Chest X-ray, PA view. Patient: 38 years old, sex F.
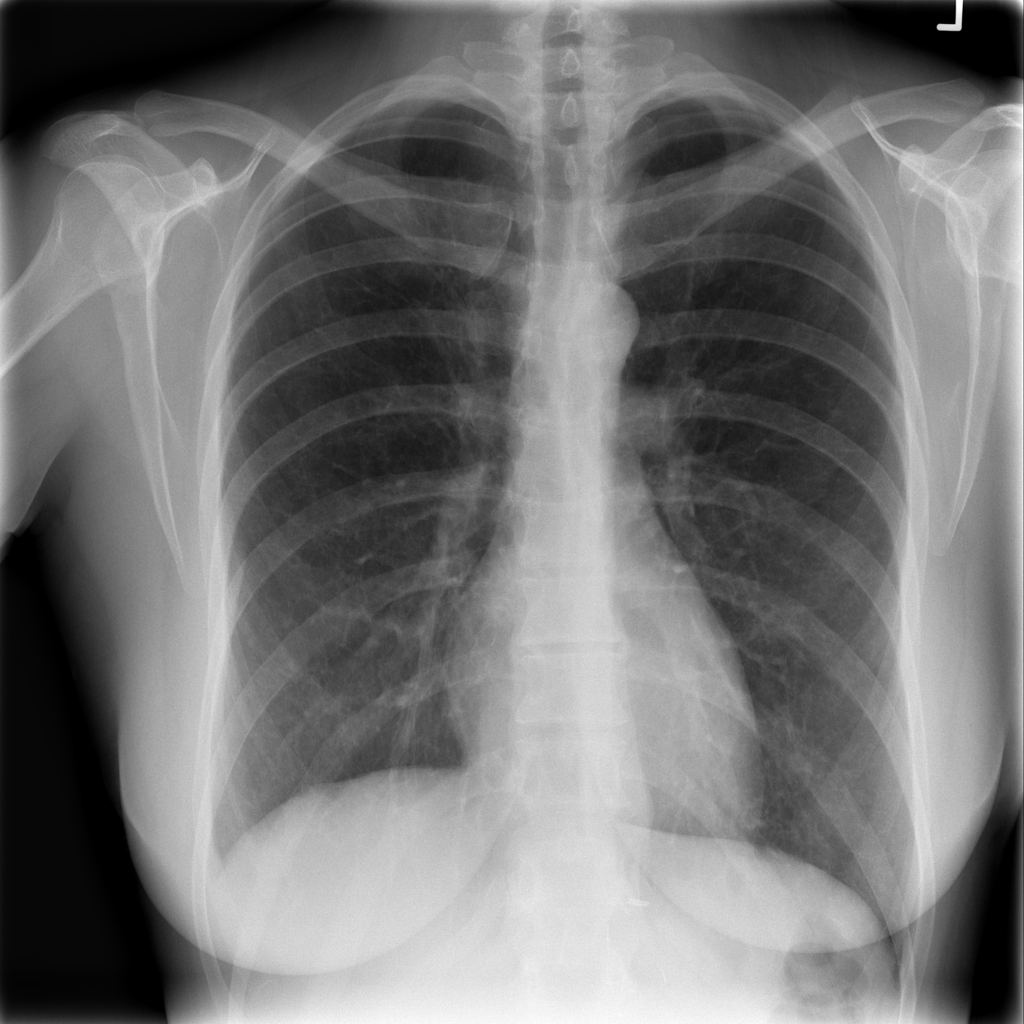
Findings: Pneumothorax